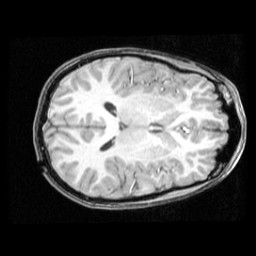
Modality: T1w
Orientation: axial
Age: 15
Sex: male
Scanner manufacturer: ge
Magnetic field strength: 1.5 T
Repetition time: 0.03333 s
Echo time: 0.008 s